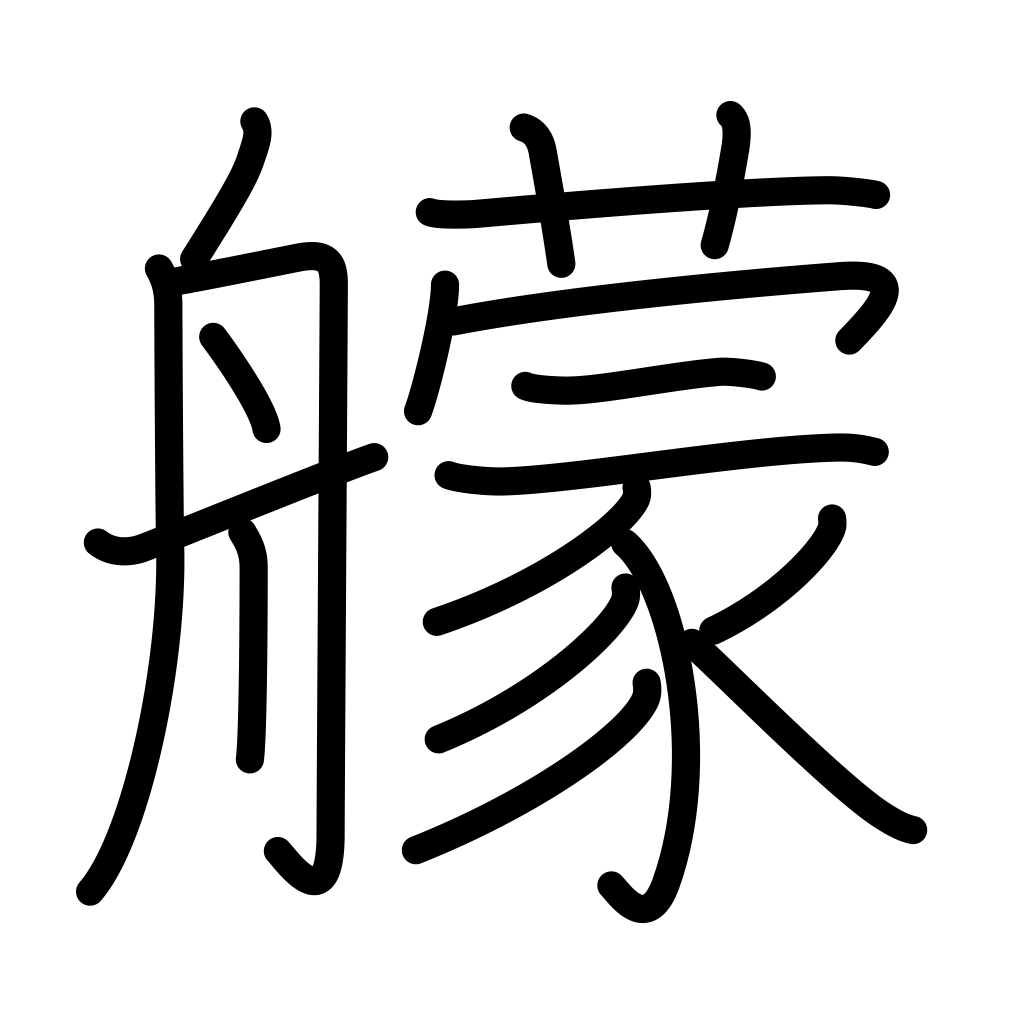
Meaning: fighting ship